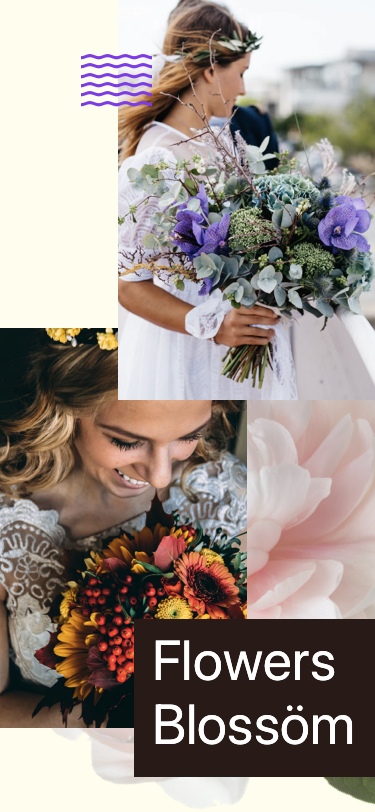
Text in this UI design:
Flowers
Blossöm
Flowers
Blossöm